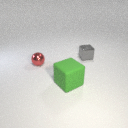
large green rubber cube to the left of small gray metal cube